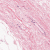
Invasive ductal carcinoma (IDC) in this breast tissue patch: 0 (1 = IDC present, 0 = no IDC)